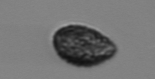
Label: Pseudochattonella_farcimen